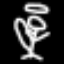
Label: angel